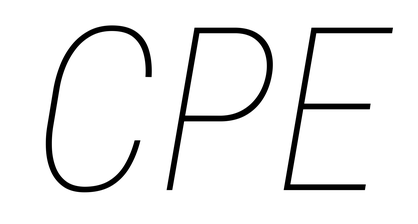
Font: Roboto-Italic_Condensed_Thin_Italic